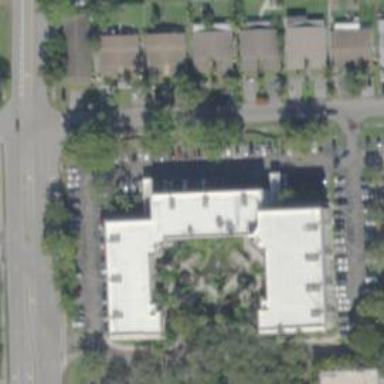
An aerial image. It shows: Healthcare clinic.